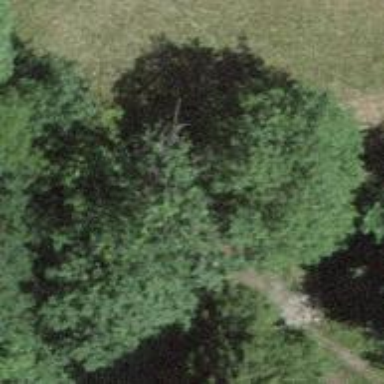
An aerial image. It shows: Path.